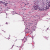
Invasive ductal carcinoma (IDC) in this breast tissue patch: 1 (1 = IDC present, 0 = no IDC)